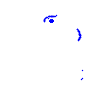
Particle: pion